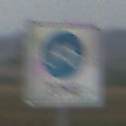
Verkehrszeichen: BeginnFahrradzone
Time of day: Midday
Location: Outdoor (Nature)
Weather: PartlyCloudy
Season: NotSpecified
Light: Natural